Interaction volume radius: 5 \u00c5
Interaction volume height: 10 \u00c5
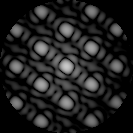
Disorder parameter: 0.05125